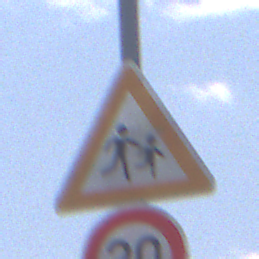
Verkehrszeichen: KinderLinks
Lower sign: Geschwindigkeit30
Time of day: Midday
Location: Outdoor (Nature)
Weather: PartlyCloudy
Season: NotSpecified
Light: Natural